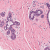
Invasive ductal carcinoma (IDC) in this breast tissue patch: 0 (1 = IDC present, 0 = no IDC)